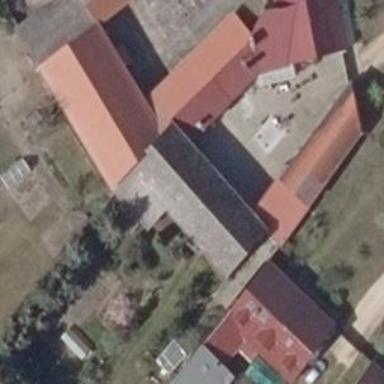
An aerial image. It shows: Gabled grey-colored farm auxiliary building with the roof oriented along its structure.